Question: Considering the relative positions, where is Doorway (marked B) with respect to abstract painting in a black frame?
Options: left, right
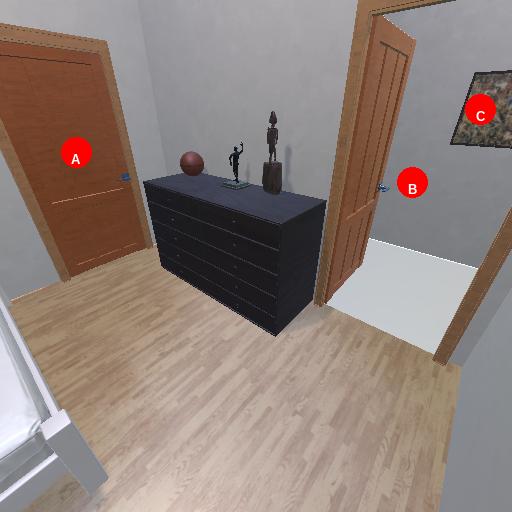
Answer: left